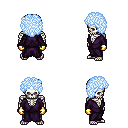
a pixel art fantasy rpg character, male body template, skeleton, purple robe, metal pants, white cyan curly afro hairstyle, gold gloves, four views (front, back, left, right), 2x2 character sprite sheet, small pixel art, hard edges, no anti-aliasing